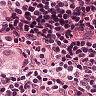
Metastatic tissue present: yes